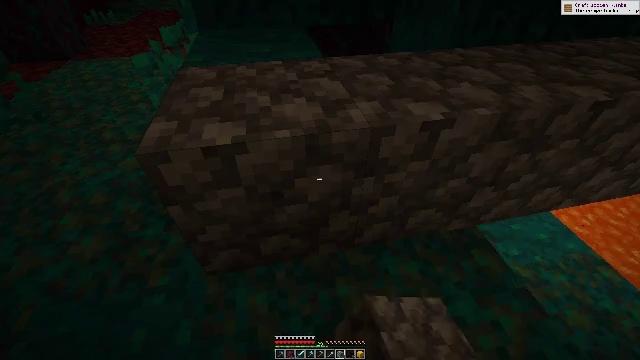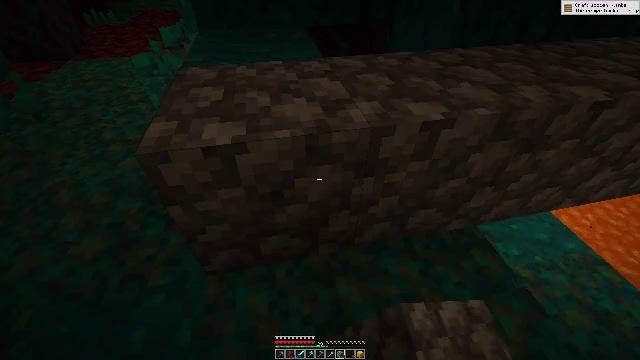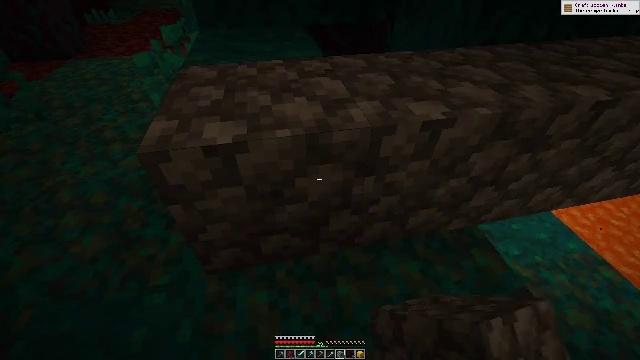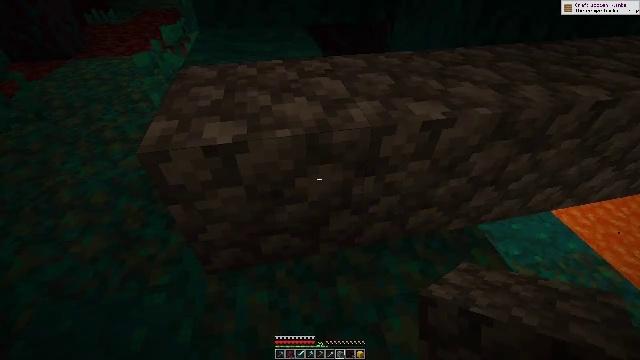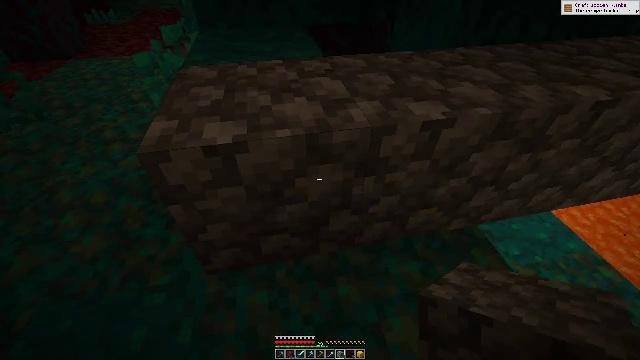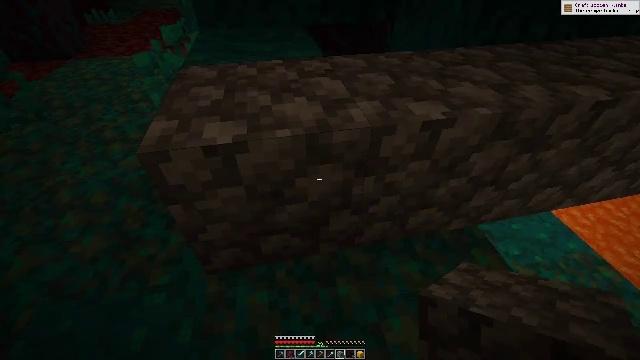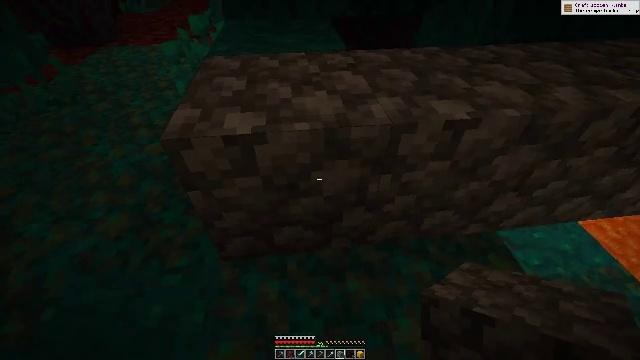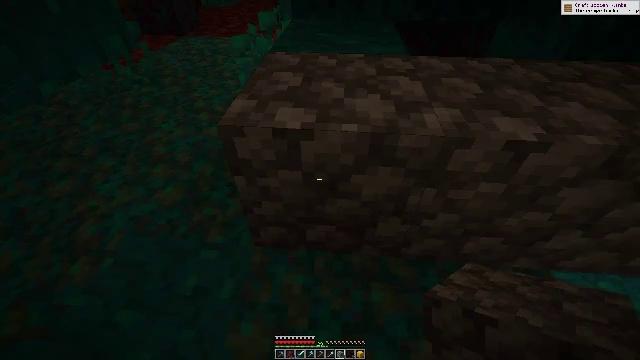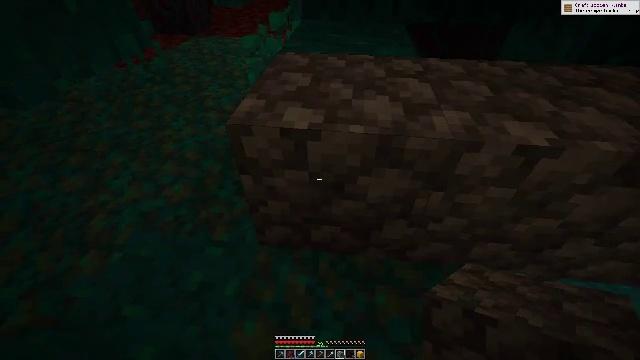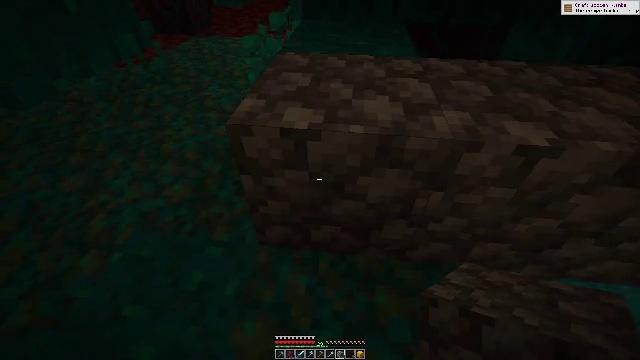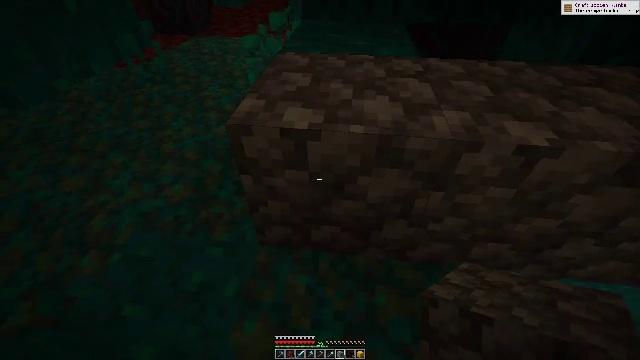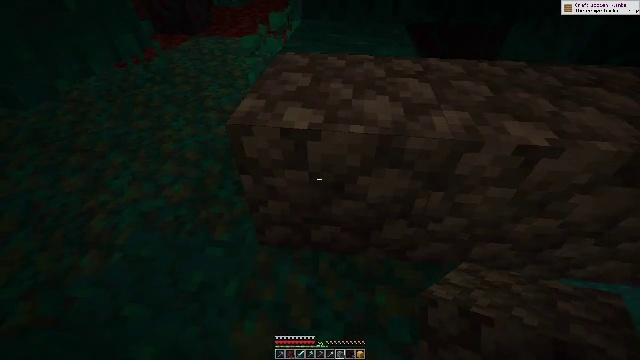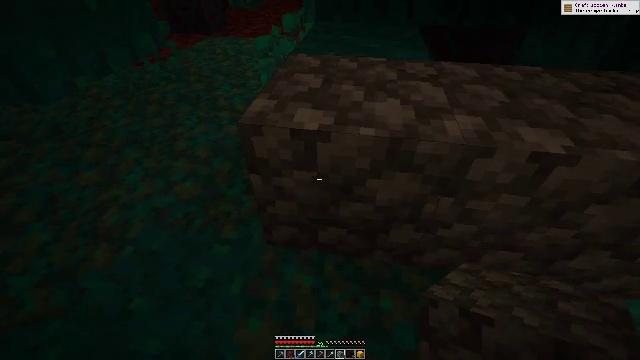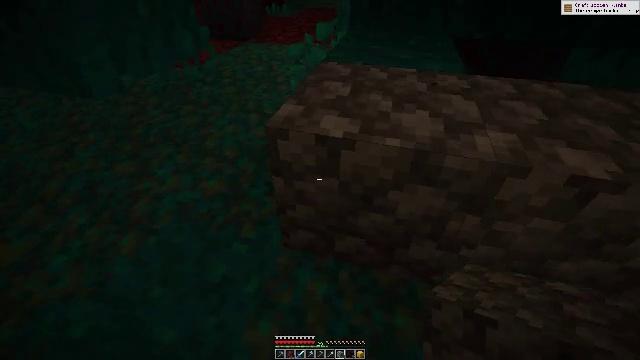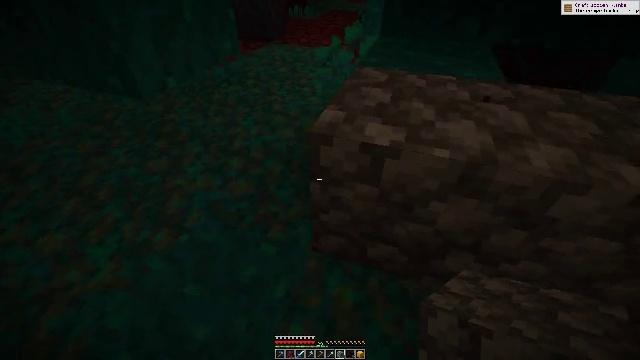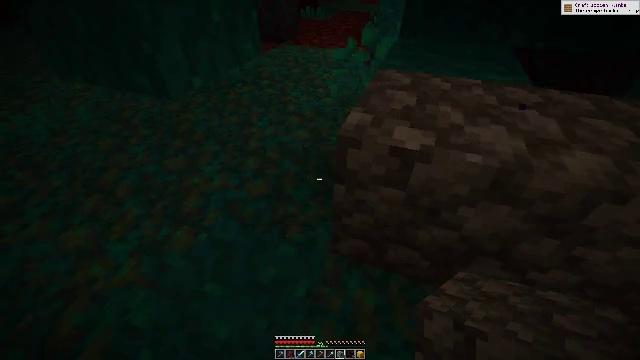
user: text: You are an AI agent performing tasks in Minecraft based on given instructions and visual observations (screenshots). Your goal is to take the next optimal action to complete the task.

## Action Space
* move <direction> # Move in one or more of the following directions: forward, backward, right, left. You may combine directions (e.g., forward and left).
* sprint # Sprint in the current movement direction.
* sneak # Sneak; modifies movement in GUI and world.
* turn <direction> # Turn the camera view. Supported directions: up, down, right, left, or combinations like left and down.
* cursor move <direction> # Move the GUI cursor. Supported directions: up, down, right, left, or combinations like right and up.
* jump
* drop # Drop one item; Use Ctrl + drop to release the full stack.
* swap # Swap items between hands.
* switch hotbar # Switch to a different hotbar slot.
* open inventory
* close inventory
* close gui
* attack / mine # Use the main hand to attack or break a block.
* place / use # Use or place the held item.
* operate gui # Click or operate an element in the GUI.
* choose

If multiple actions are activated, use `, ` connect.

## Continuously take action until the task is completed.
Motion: motion action
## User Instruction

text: Attack the warped wart block to obtain it.
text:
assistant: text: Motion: no_op
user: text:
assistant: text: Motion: no_op
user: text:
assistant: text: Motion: no_op
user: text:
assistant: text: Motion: no_op
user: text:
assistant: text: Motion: no_op
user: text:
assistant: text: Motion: turn left and down
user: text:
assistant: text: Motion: turn left
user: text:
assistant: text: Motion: turn left
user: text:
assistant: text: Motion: no_op
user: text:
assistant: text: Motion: no_op
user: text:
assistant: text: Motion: no_op
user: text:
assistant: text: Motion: turn left
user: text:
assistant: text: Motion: move left, turn left and up
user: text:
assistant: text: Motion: move left, turn left
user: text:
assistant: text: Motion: move left, turn left
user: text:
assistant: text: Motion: no_op
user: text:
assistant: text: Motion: no_op
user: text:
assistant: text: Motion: no_op
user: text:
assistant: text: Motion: no_op
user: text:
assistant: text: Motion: no_op
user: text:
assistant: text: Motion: turn right and up
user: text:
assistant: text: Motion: turn right and up
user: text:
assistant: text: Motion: turn right and up
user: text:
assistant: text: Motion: no_op
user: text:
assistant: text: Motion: switch to hotbar 1
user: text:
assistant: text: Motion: switch to hotbar 1
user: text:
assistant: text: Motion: no_op
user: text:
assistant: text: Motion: no_op
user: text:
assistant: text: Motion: no_op
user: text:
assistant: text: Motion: no_op